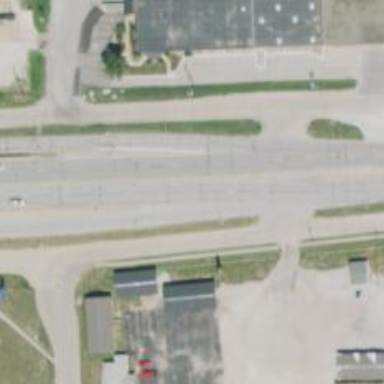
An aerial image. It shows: Primary road with asphalt surface.